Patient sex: M
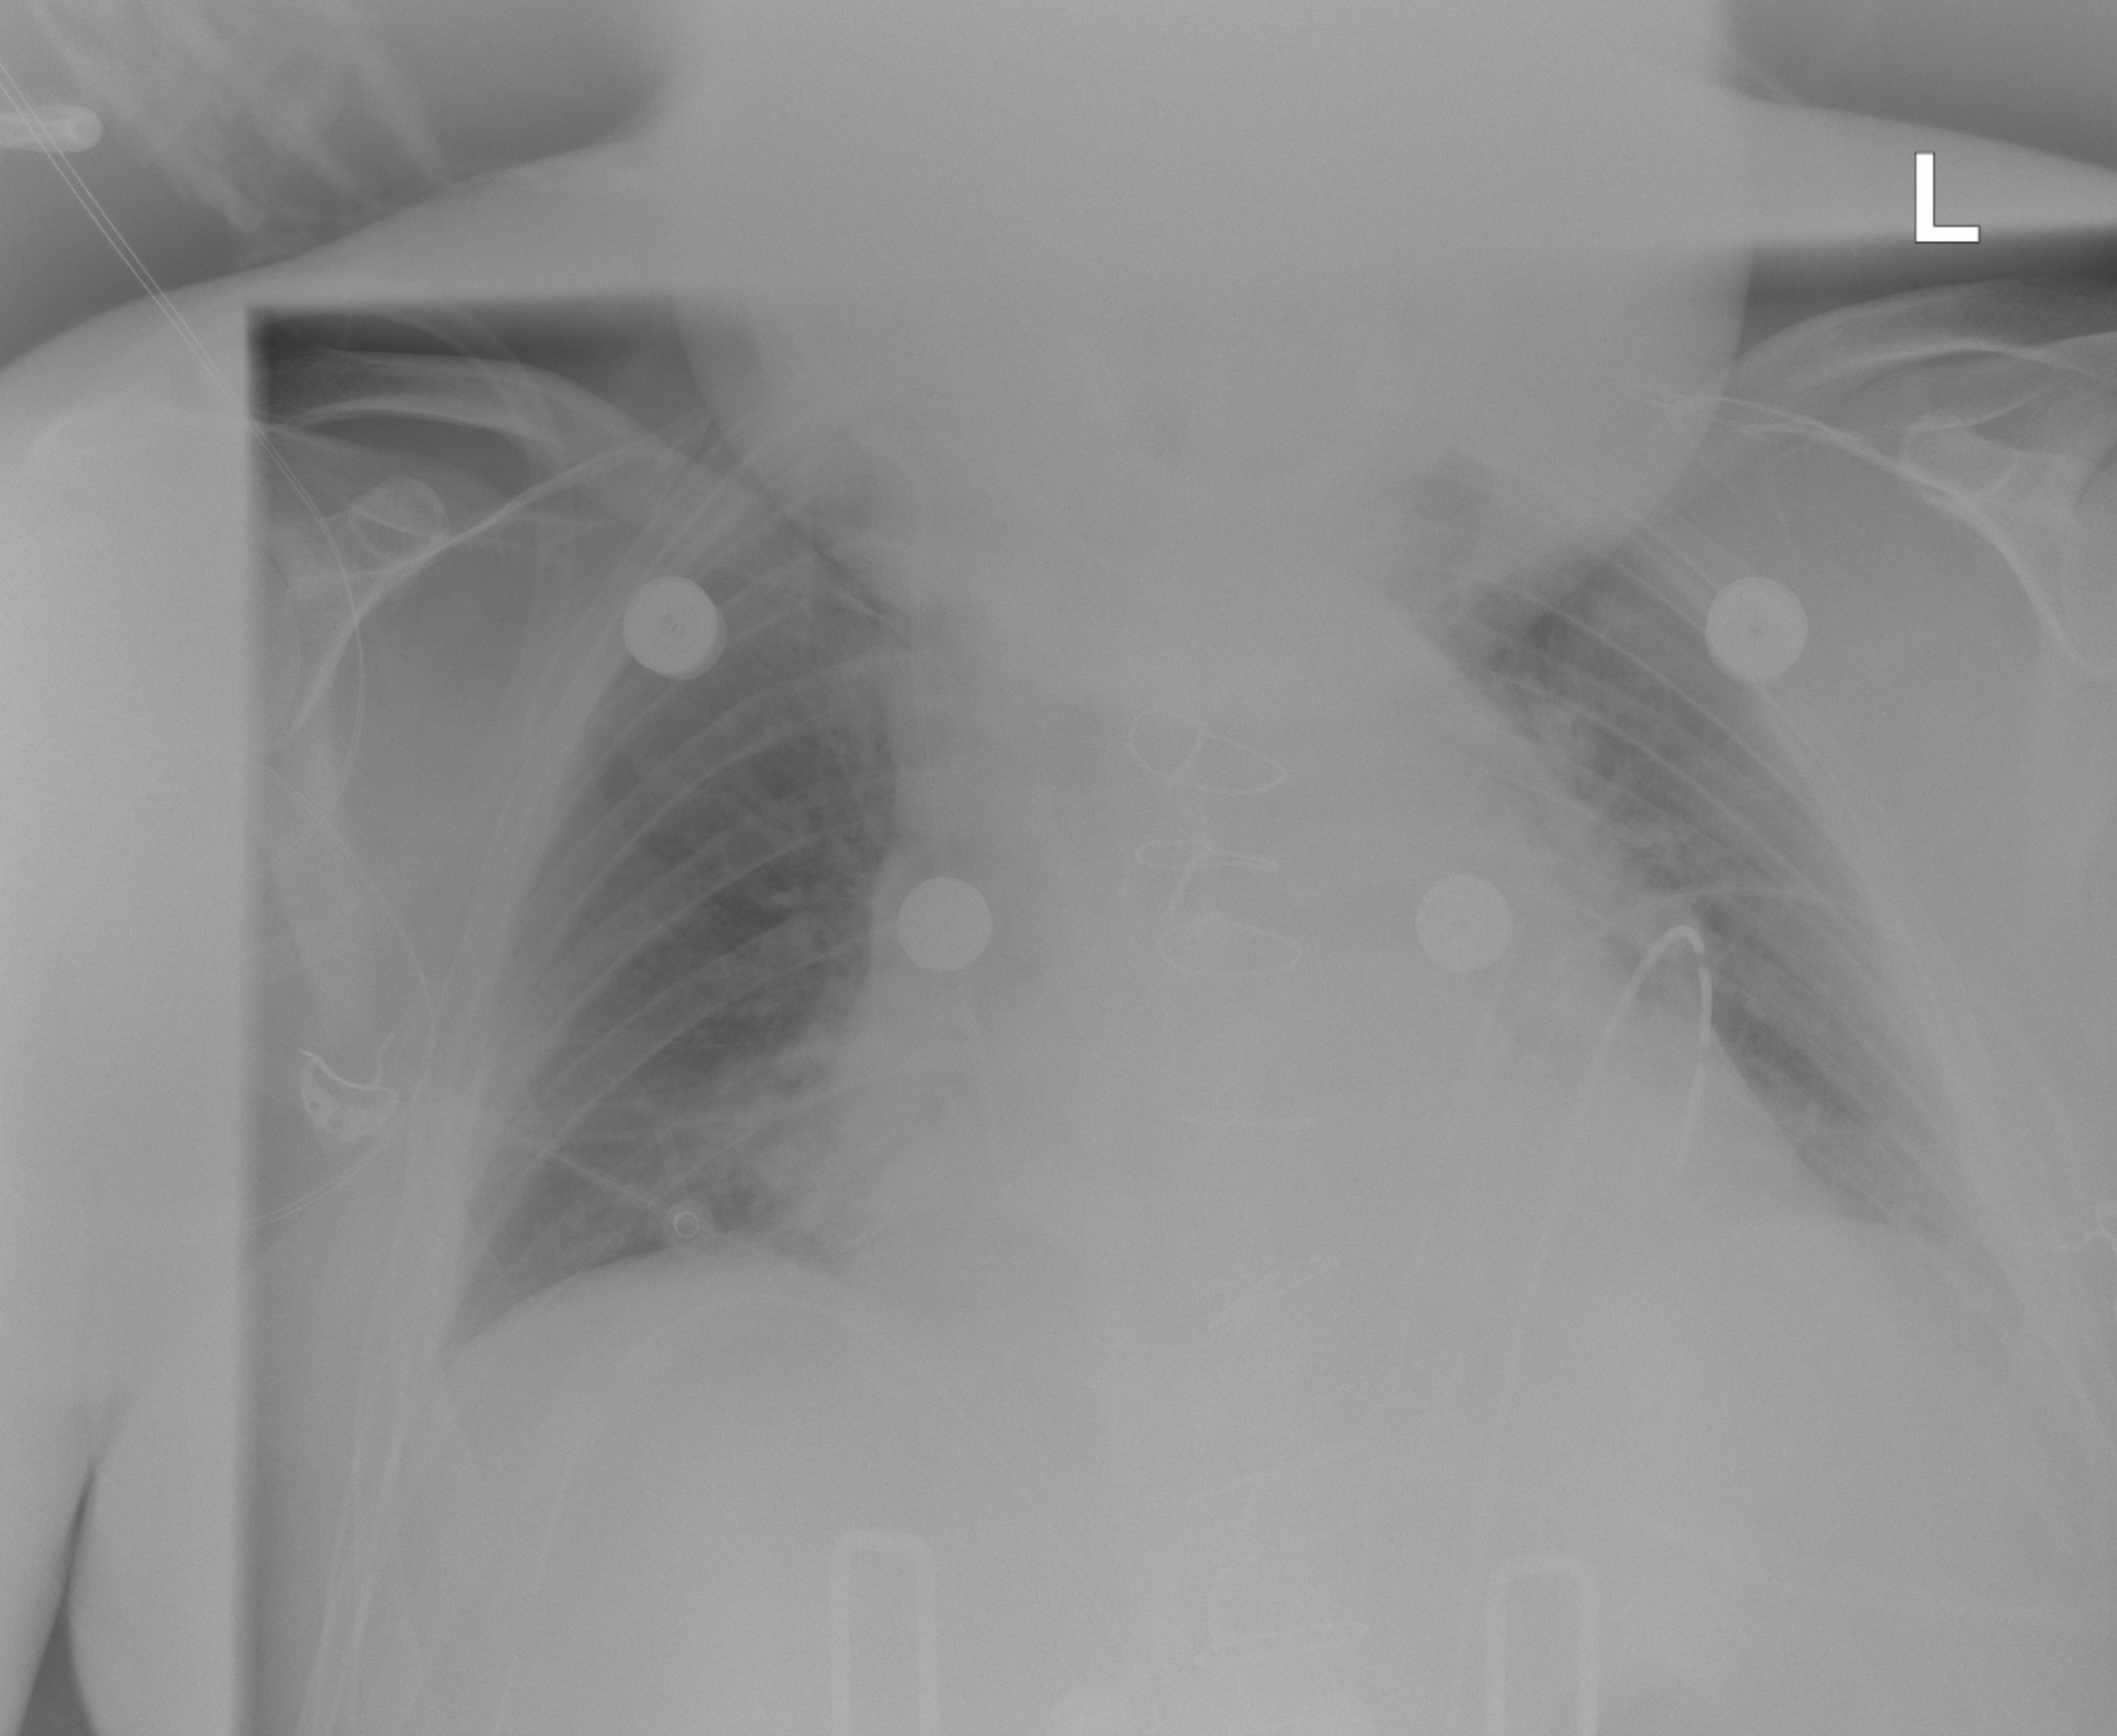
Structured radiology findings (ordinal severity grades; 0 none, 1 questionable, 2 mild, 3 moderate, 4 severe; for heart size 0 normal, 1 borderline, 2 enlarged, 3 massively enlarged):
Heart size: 2
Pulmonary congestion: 2
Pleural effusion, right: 0
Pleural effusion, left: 1
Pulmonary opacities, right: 0
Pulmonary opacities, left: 0
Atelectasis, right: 2
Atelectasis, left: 2